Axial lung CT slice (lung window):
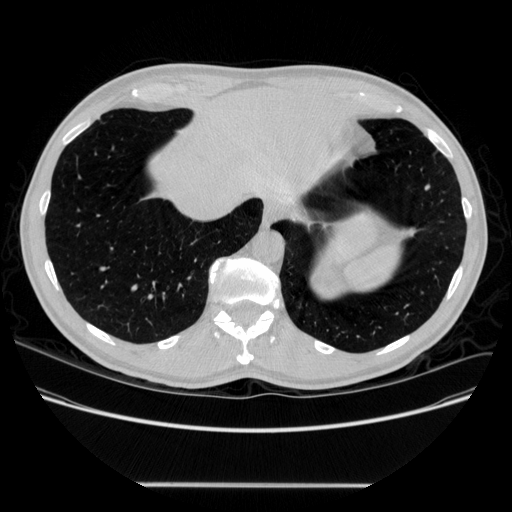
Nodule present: yes
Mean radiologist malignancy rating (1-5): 2